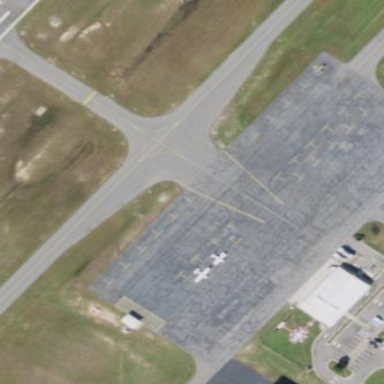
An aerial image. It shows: Apron at the airport.